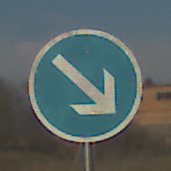
Verkehrszeichen: VorgeschriebeneVorbeifahrtRechts
Umgebung: Outdoor, Nature
Tageszeit: MorningAfternoon
Wetter: Clear
Licht: Natural
Jahreszeit: NotSpecified
Kontrast: HighContrast